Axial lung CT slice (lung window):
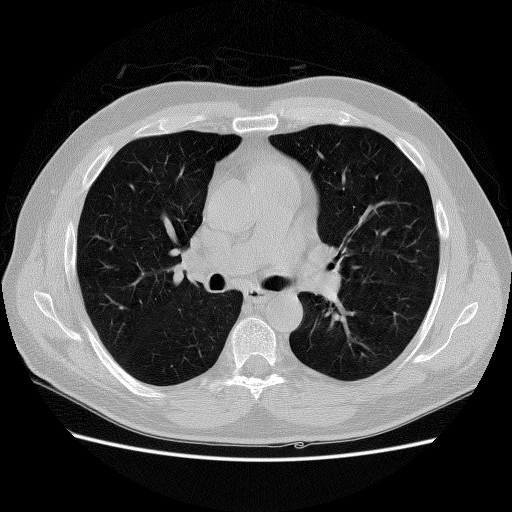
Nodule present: no